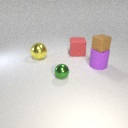
large purple rubber cylinder to the right of small green metal sphere